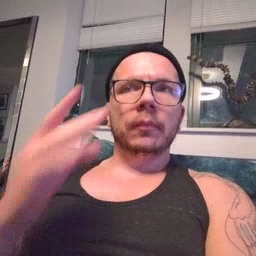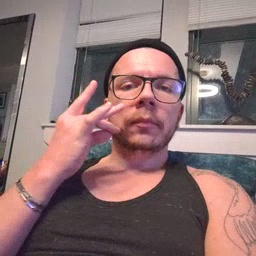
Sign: cat